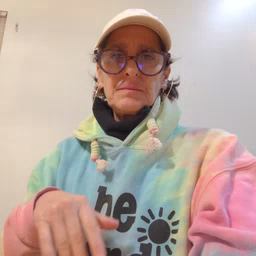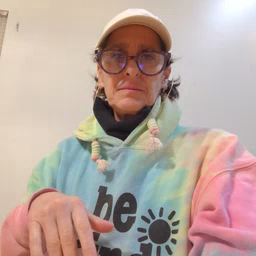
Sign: first